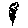
Label: flower